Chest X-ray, AP view. Patient: 64 years old, sex M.
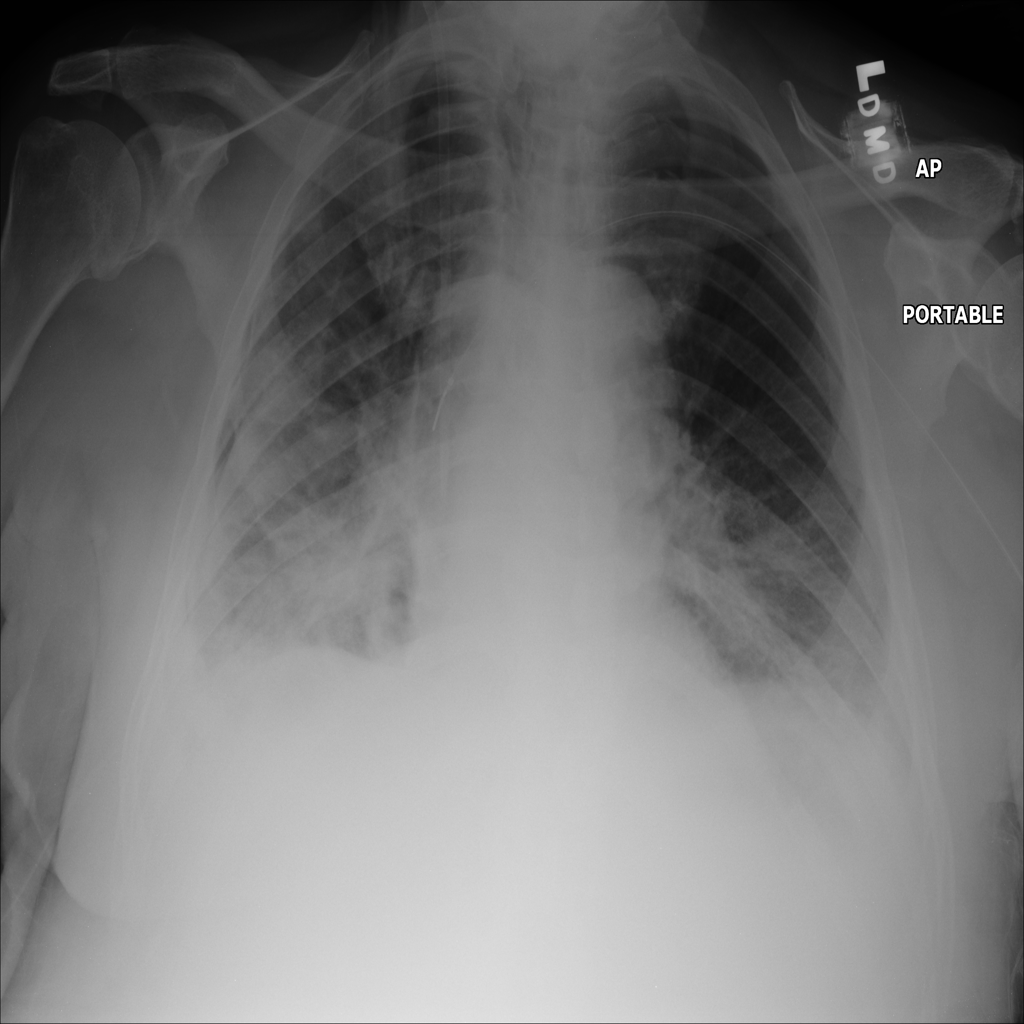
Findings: Infiltration